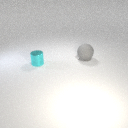
small cyan metal cylinder in front of large gray rubber sphere